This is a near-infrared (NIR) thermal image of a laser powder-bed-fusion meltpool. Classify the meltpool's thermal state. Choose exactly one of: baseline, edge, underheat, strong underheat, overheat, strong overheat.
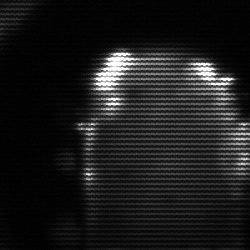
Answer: baseline